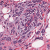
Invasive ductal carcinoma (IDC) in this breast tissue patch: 1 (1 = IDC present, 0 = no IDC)